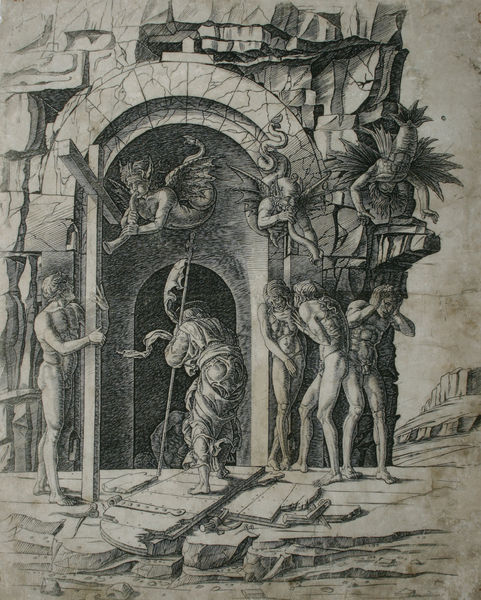
Titel: Der Abstieg Christi in die Vorhölle
Künstler: Andrea Mantegna
Standort: Pavia
Institution: Musei Civici, Castello Visconteo
Schlagwörter: akt, angriff, berg, blätter, dunkel, felsen, flügel, gestein, himmel, mann, nackt, schatten, weiß, akte, frauen, landschaft, menschen, ocker, frau, geste, grau, hell, hintergrund, marmor, männer, schwarz, skizze, szene, tür, zeichnung, gebäude, haus, beige, alt, architektur, arm, bibel, halten, stehen, stein, steine, horn, wache, hügel, kirche, boden, gewand, blatt, musik, höhle, ohren, renaissance, fliegen, engel, relief, holzschnitt, papier, liegen, bogen, stab, fahne, berge, fels, gebirge, leer, risse, wüste, mauer, grafik, graphik, linien, türe, figuren, rundbogen, laut, angst, zerstörung, lanze, muskeln, nackte, tor, bögen, eingang, keller, arkade, ruine, offen, buch, kreuz, religion, torbogen, druck, schwarz-weiß, radierung, stich, kupfer, illustration, soldat, tote, schlange, bleistift, dämon, portal, christus, grab, jesus, kreuzigung, scharnier, apokalypse, hölle, jüngstes gericht, leiden, schmerz, teufel, karg, wanderer, wesen, seelen, religiös, romanik, posaunen, eingan, platten, tempel, trompeten, dürer, jünger, posaune, kupferstich, schmerzen, felsengrab, blasen, ungeheuer, bau, zerbrochen, christentum, drachen, auferstehung, höhleneingang, bauen, standarte, knecht, dämonen, hexe, monster, kaltnadel, bauwerk, eintreten, tempeö, piranesi, trompete, wärter, ätzradierung, nacke, christ, felsenkirche, gefühle, passion, hesus, ruck, lärm, atlanten, einbruch, höllentor, geräusch, vorhölle, fabelwese, leeres grab, torr, wiederauferstehung, 1580, hölleneignang, christus in der vorhölle, kaus, arme seele, tüjr